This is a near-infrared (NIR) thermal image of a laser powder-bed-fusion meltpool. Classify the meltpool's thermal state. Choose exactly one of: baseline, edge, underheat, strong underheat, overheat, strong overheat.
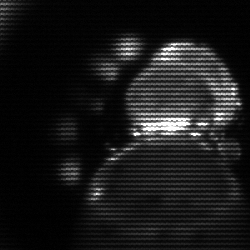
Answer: edge